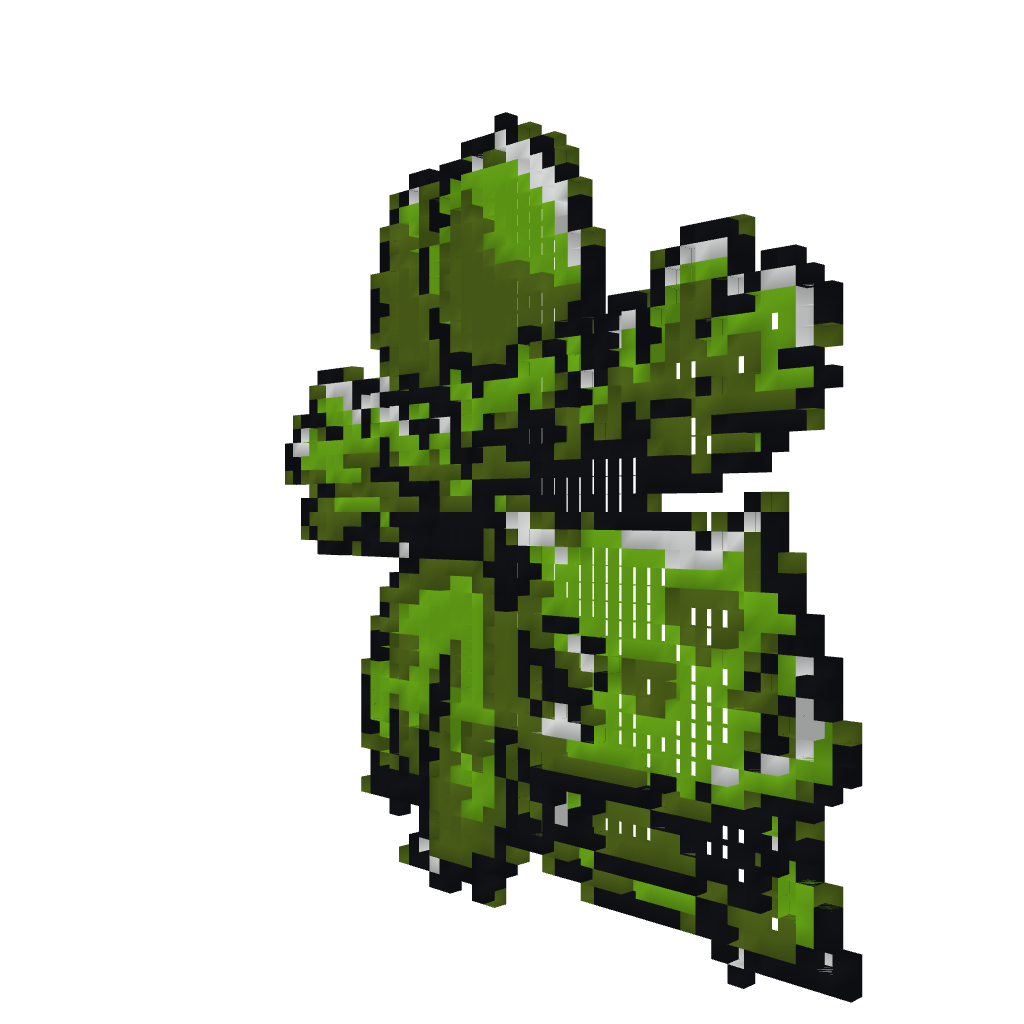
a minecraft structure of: ivysaur sprite